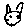
Label: cat